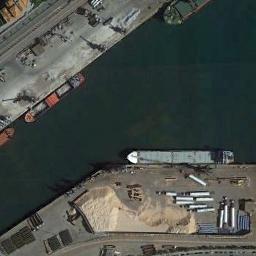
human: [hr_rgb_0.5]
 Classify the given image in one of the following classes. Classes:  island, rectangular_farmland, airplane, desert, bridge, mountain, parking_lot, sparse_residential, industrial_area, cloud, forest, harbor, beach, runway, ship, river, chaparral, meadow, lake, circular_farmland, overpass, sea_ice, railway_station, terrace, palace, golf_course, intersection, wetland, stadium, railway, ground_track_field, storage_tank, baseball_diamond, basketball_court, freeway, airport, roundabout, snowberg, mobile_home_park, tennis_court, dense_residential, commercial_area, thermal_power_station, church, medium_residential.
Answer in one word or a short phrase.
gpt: ship